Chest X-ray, AP view. Patient: 72 years old, sex M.
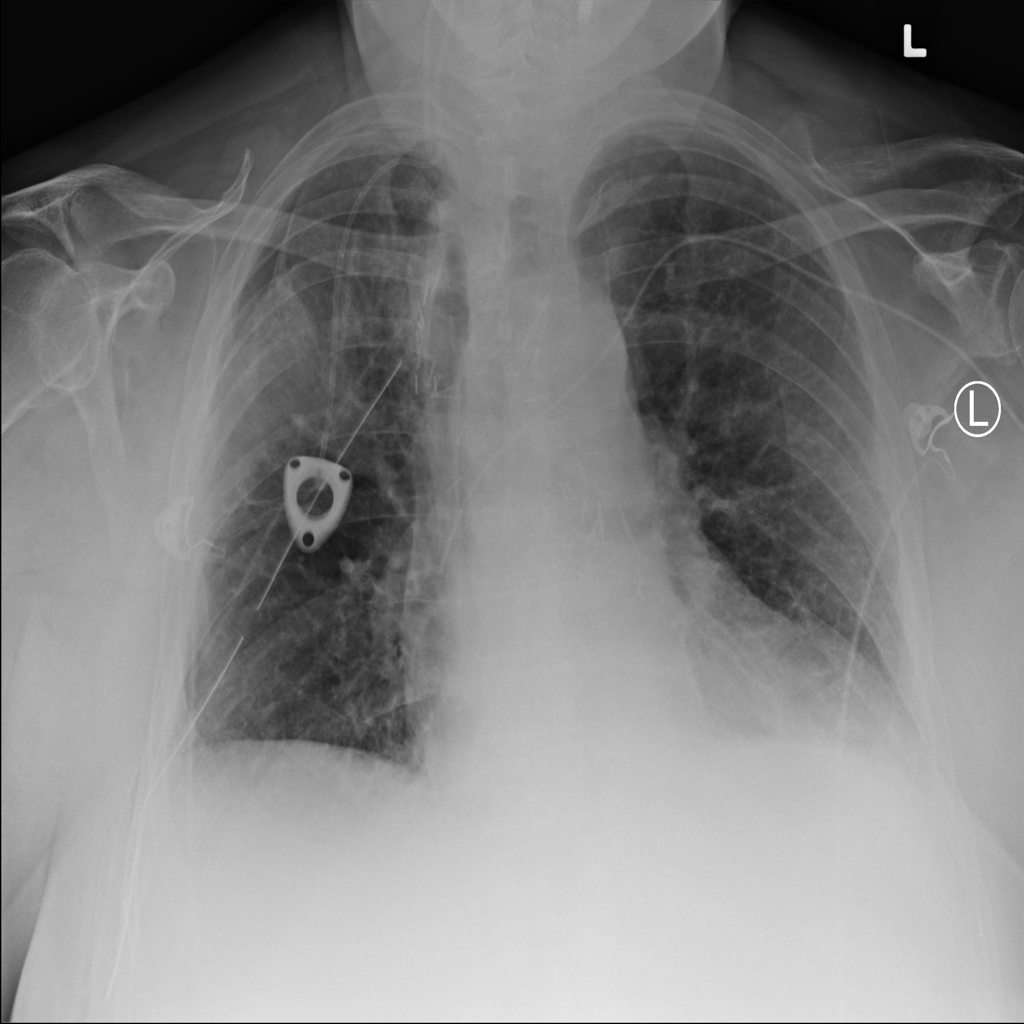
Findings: Pneumothorax